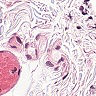
Metastatic tissue present: no